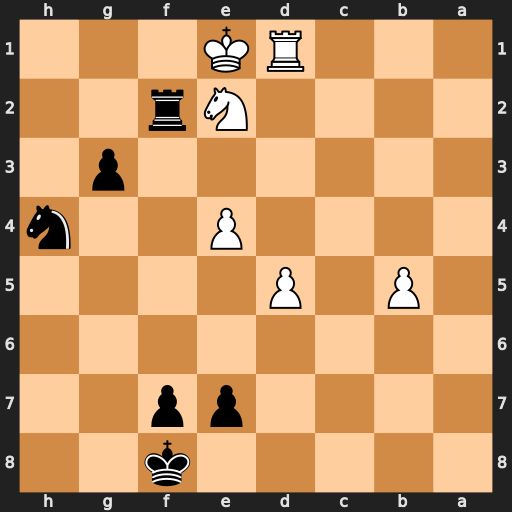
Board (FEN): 5k2/4pp2/8/1P1P4/4P2n/6p1/4Nr2/3RK3
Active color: b
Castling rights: -
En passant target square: -
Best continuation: Nf3#